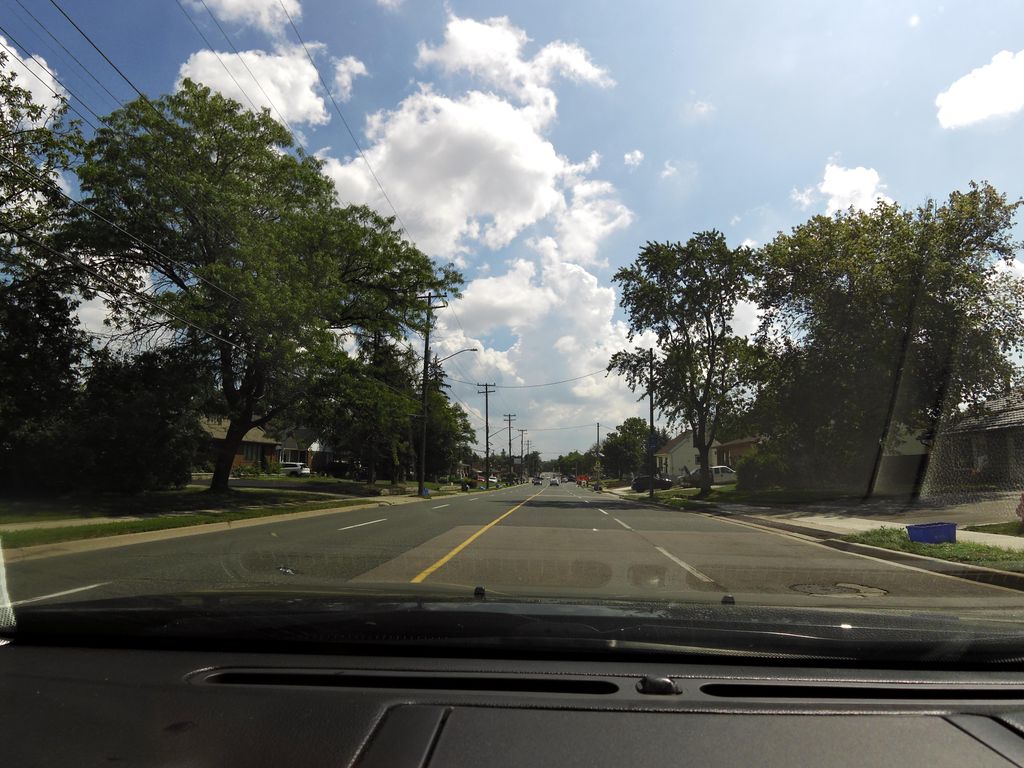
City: hamilton